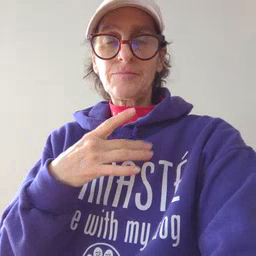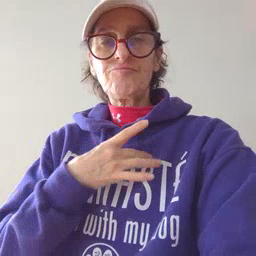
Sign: like